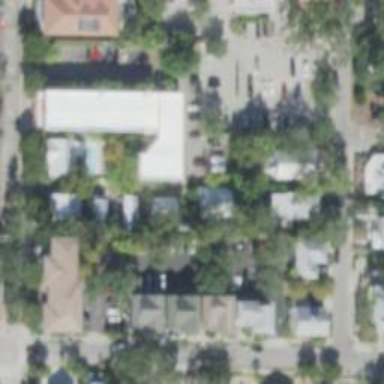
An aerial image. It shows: Alleyway designated as service road.